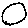
Label: circle